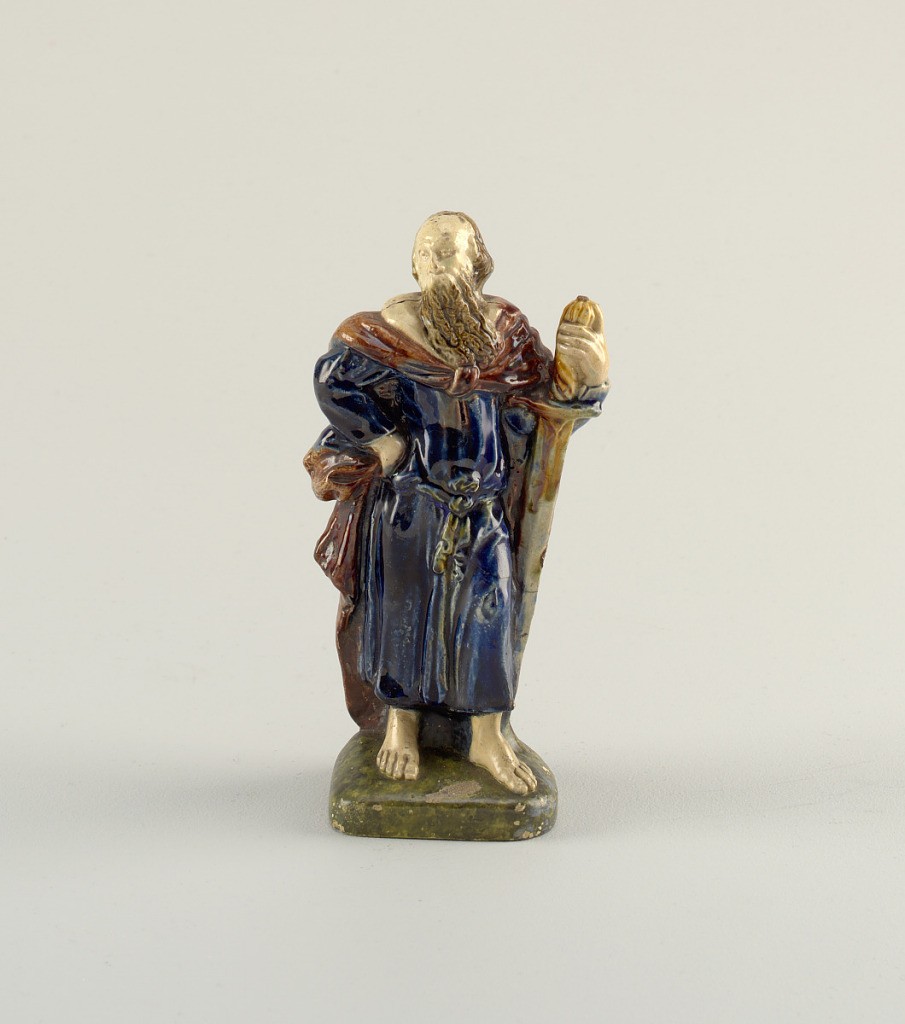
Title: St. Paul
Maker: Bernard Palissy, French, 1510 – 1590
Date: late 16th century
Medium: Lead-glazed earthenware
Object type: Figure
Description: Standing figure of Saint Paul leaning on a large broadsword, head turned toward the figure's right. Right hand on hip. Blue robe, brown cape with white collar. On mottled green plinth.